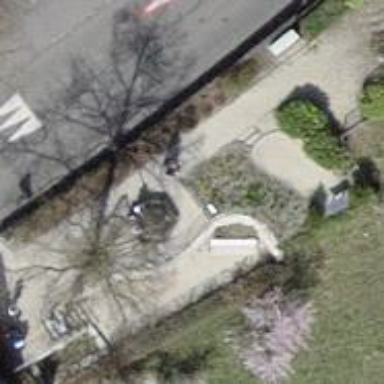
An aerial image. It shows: Bench for seating.